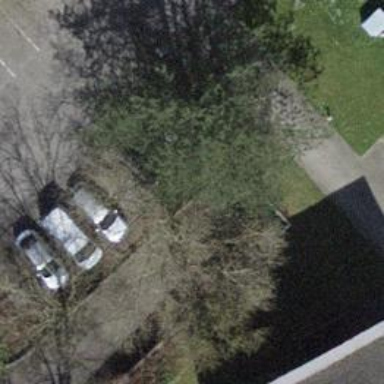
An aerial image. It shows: Parking entrance.